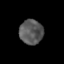
Tissue: skin
Cell type: Epithelial cells
Senescence score: 0.1548
Nuclear area (px): 571
Mean DAPI intensity: 88.946